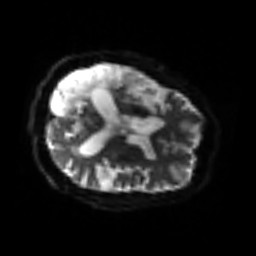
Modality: sbref
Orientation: axial
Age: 67
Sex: male
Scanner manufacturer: siemens
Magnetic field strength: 3 T
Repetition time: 3.2 s
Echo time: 0.081 s